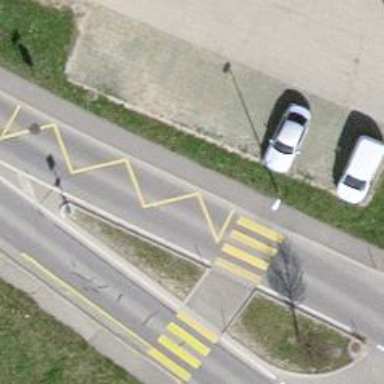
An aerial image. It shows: Bus stop with platform for public transport.